Interaction volume radius: 5 \u00c5
Interaction volume height: 45 \u00c5
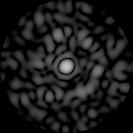
Disorder parameter: 0.8379